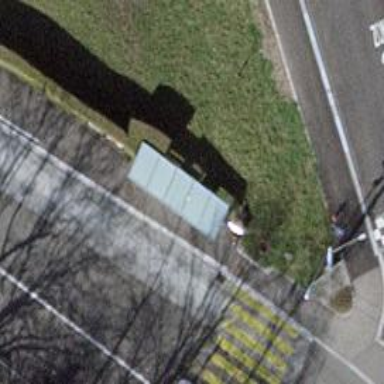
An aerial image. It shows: Bench.